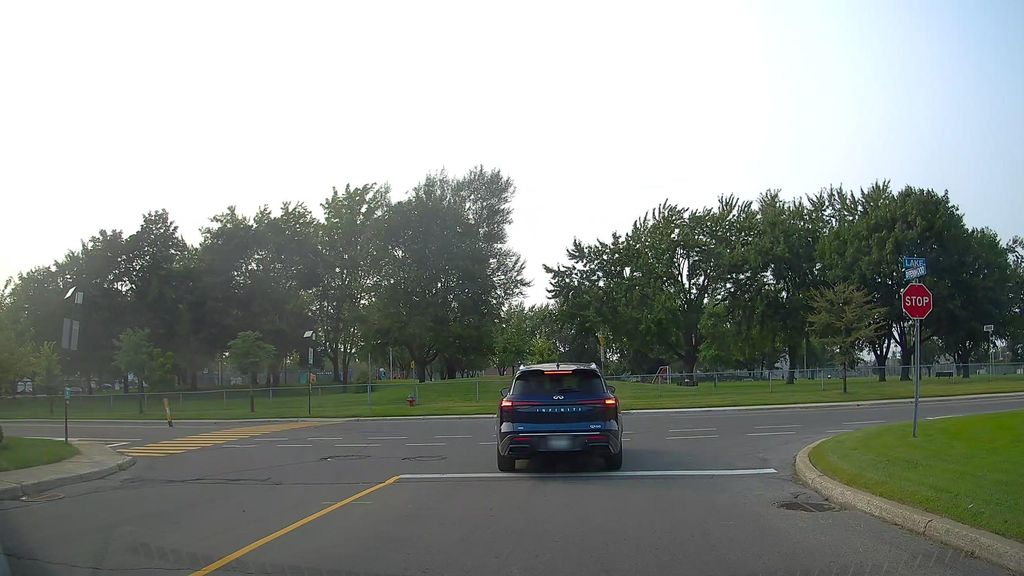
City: montreal